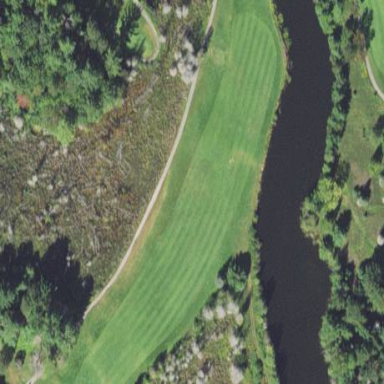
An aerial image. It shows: Scenic golf fairway.